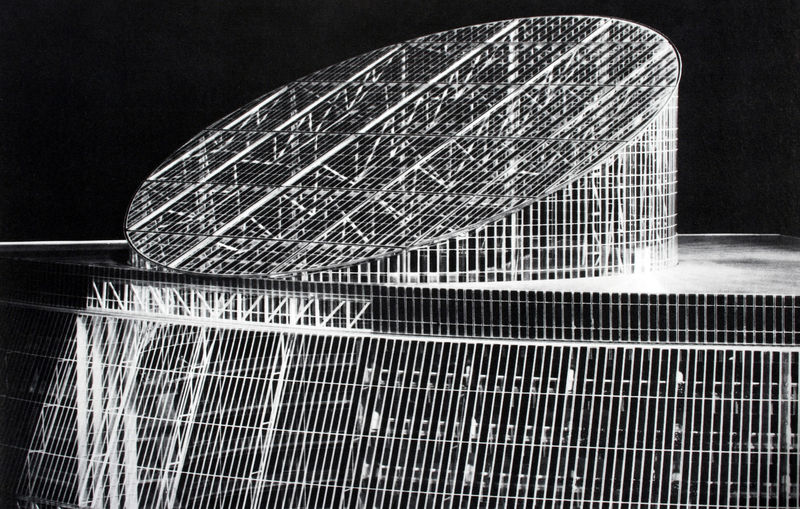
Titel: Modellansicht, Dachaufbau
Künstler: Helmut Jahn
Standort: Chicago
Institution: State of Illinois-Center
Schlagwörter: fenster, licht, dach, gebäude, zylinder, architektur, gitter, schräg, kreis, oval, modell, ansicht, metall, halle, foto, kegel, stahl, raster, bauwerk, konstruktionen